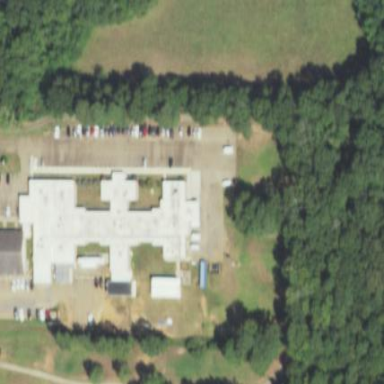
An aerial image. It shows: Hospital building.